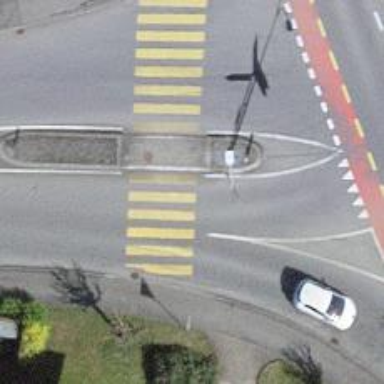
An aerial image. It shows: Zebra crossing with island in the middle. The markings on the crossing indicate it as zebra crossing.